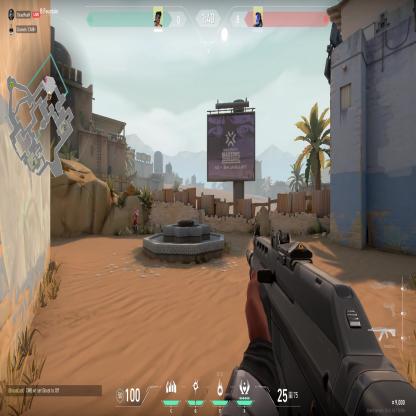
Label: enemy